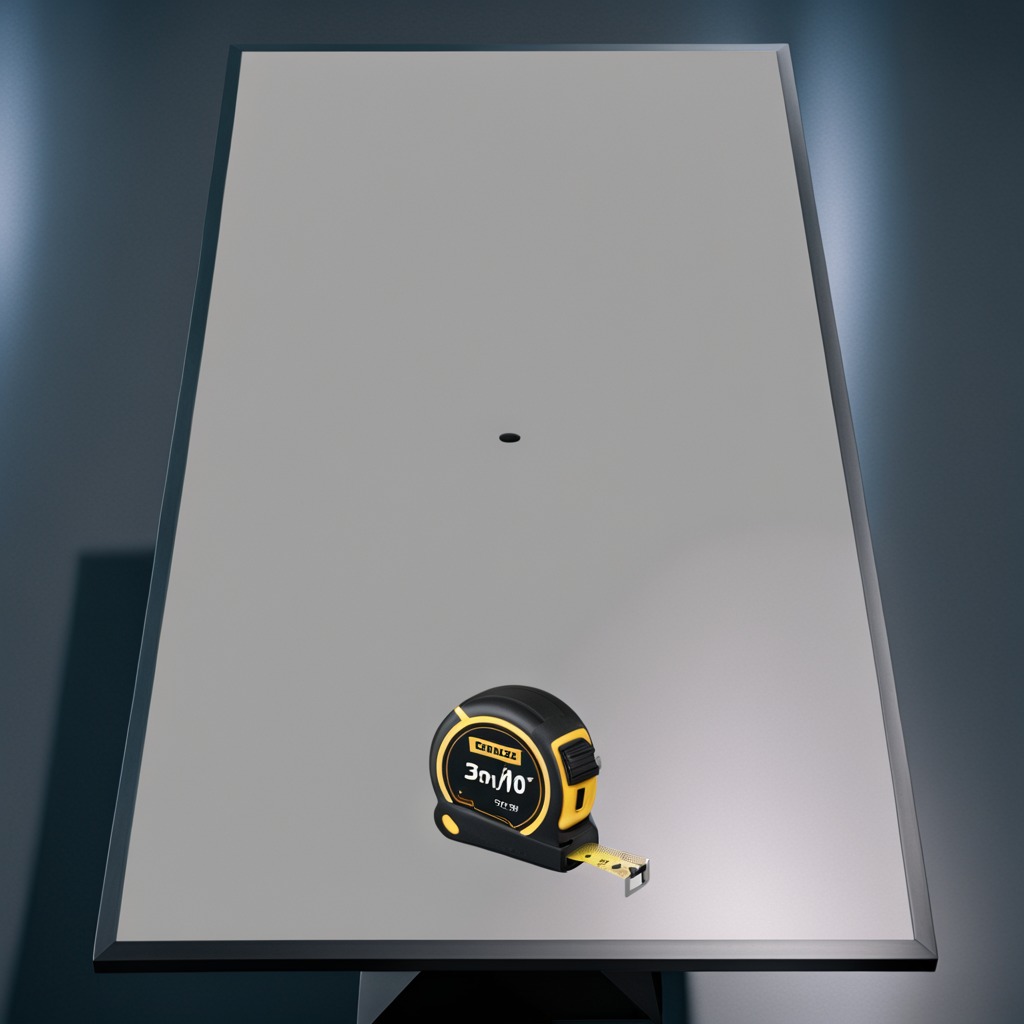
A measuring tape lies on the tabletop.